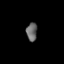
Tissue: lung
Cell type: Epithelial cells
Senescence score: 0.2319
Nuclear area (px): 196
Mean DAPI intensity: 102.633